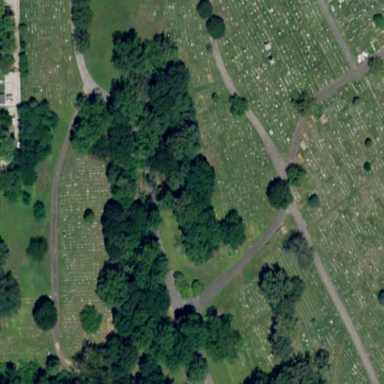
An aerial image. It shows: Sector in the cemetery.